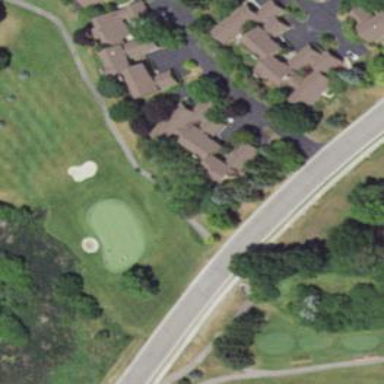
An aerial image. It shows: Path for golf carts.